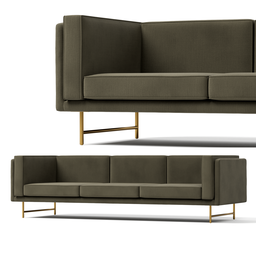
Label: furniture